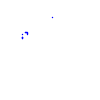
Particle: kaon